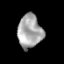
Tissue: prostate
Cell type: Myeloid cells
Senescence score: 0.3209
Nuclear area (px): 797
Mean DAPI intensity: 167.262